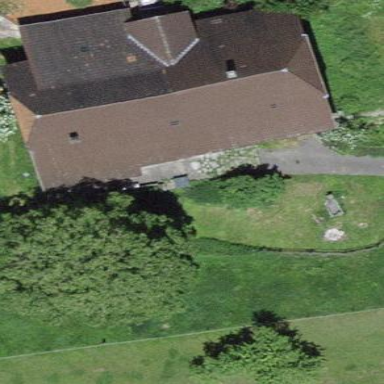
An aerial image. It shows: Farm building.